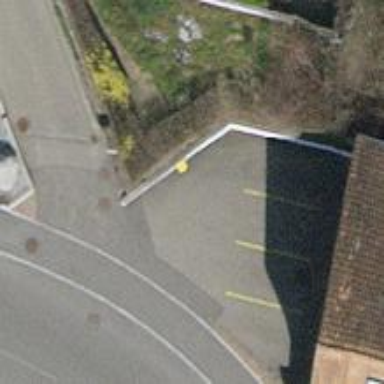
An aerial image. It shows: Post box is visible.